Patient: sex F, age 68
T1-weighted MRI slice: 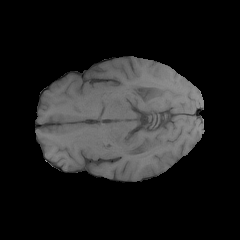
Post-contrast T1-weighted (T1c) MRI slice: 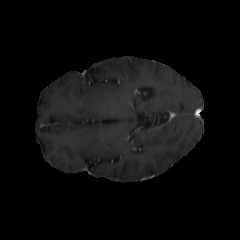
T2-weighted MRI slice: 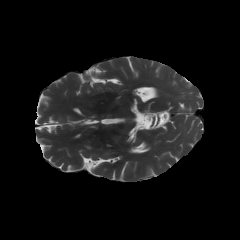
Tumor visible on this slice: yes
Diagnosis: Glioblastoma, IDH-wildtype
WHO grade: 4